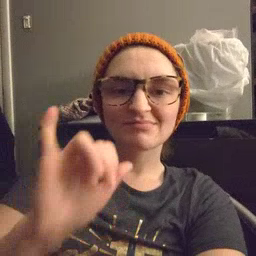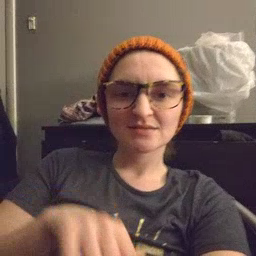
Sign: that